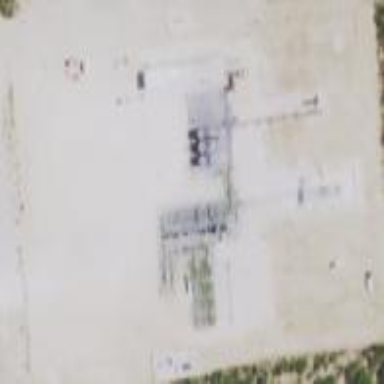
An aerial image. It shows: Industrial area mainly used for gas operations. The substation serves as field gathering point.